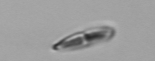
Label: pennate